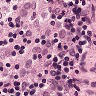
Metastatic tissue present: no